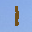
Label: 1